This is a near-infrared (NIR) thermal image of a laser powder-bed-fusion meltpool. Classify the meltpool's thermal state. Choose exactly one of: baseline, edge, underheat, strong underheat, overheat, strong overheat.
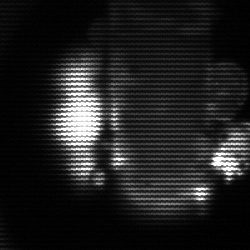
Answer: strong underheat